Question: I am looking for made a responsive design with flexbox. But i have some issues to switch between my two views. Maybe someone have an idea how to solve this problem.

'''
.box {
display: flex;
flex-wrap: wrap;
flex-direction: row-reverse;
}
.box>* {
flex: 1 1 160px;
border: 1px solid blue;
margin: 5px;
padding: 50px;
}
.flex-item {
border: 1px solid blue;
margin: 5px;
padding: 50px;
}
'''
'''
<article class="box">
<p class="a">box a lorem ipsum ipsum </p>
<p class="b">box b lorem ipsum ipsum </p>
<p class="c">box c lorem ipsum ipsum </p>
</article>
'''
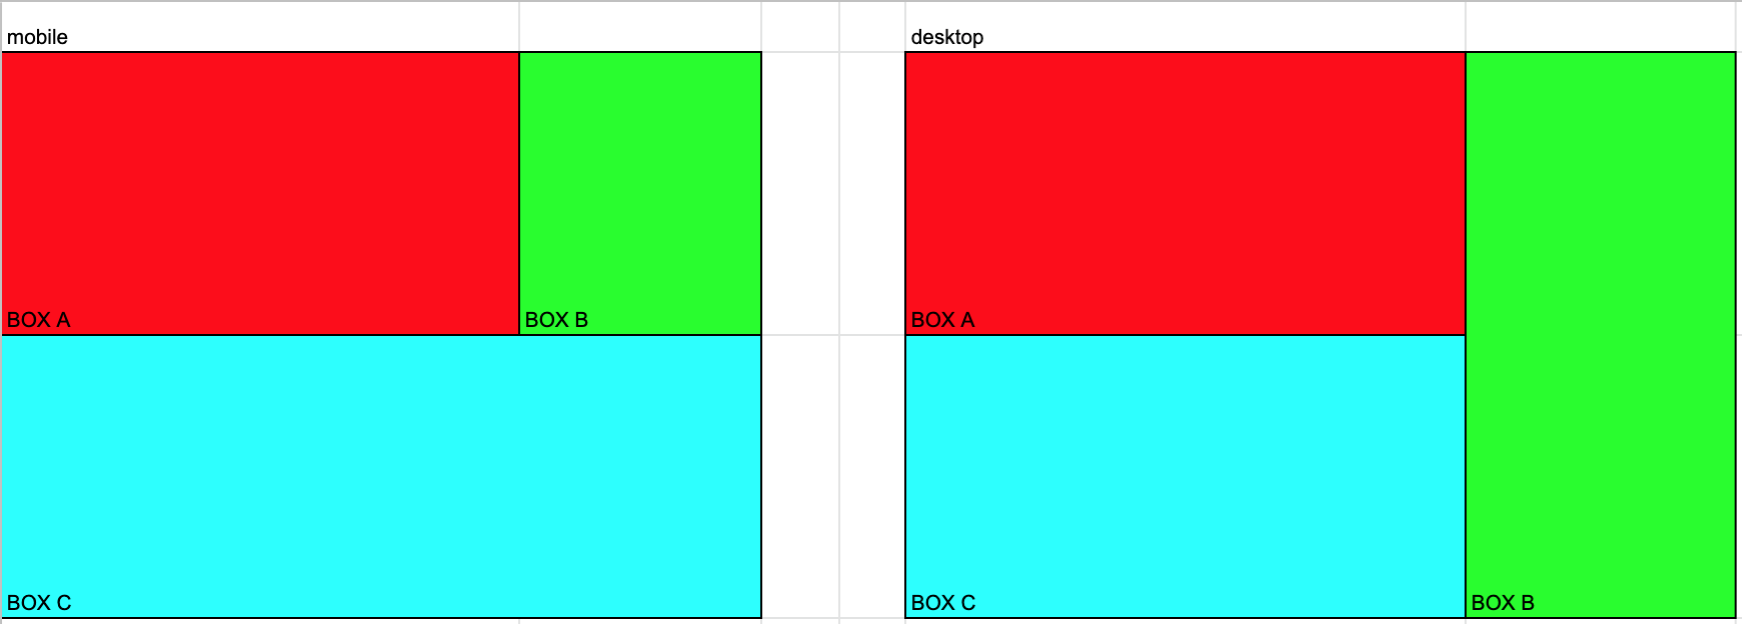
Answer: You can use <URL>. Please view the output in full screen and reduce it below the desired width i.e. 600px. I have explained the code in the comments.
<URL>
'''
.grid-container {
display: grid;
grid-template-columns: 2fr 1fr; /* 2 columns of 2 fractions and 1 fraction each */
grid-template-rows: 1fr 1fr; /* 2 rows of a fraction each */
}
.box-a {
grid-area: 1 / 1 / 2 / 2; /* Start at Row 1, Start at Column 1. End at Row 2, End at Column 2 */
}
.box-b {
grid-area: 1 / 2 / 3 / 3;
}
.box-c {
grid-area: 2 / 1 / 2 / 2;
}
@media (max-width: 600px) { /* Target for screens below width of 600px */
.box-b {
grid-area: 1 / 2 / 2 / 3;
}
.box-c {
grid-area: 2 / 1 / 3 / 3;
}
}
/* Snippet Styling */
.box-a {
background: tomato;
}
.box-b {
background: lightgreen;
}
.box-c {
background: lightblue;
}
.grid-container>div {
text-align: center;
color: #fff;
font-size: 3em;
font-family: sans-serif;
padding: 10%;
}
'''
'''
<div class="grid-container">
<div class="box-a"> A </div>
<div class="box-b"> <img src="http://placehold.it/100"> </div>
<div class="box-c"> C </div>
</div>
'''